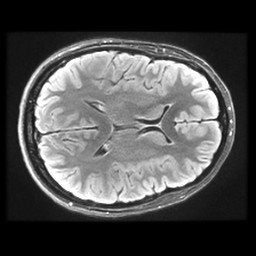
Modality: FLAIR
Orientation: axial
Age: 27
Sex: female
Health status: healthy
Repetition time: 12 s
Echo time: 0.09782 s